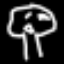
Label: mushroom